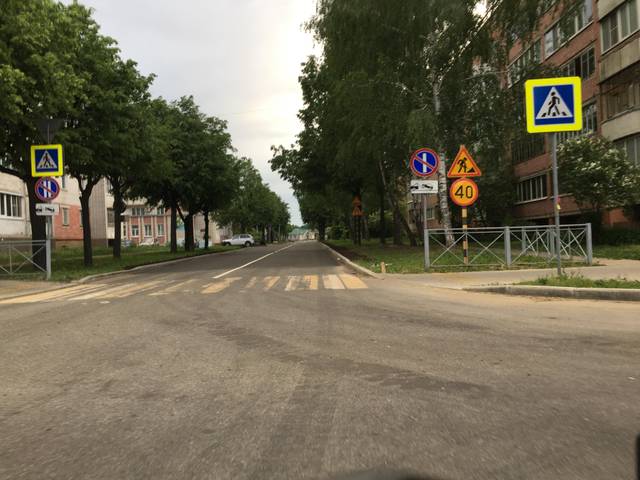
Region: Russia
Coordinates: 56.644, 47.901